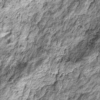
Label: not_dusty